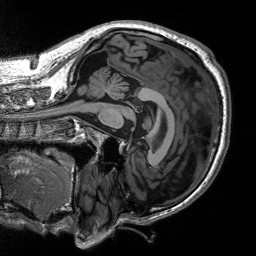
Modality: T1w
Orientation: sagittal
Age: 41
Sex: male
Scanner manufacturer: siemens
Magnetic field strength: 3 T
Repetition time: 2.53 s
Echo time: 0.00219 s